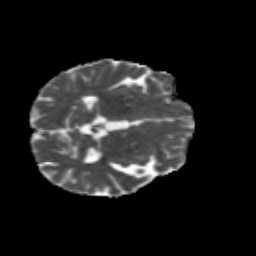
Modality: MD
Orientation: axial
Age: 64
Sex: male
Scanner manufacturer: siemens
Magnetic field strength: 3 T
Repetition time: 4.71 s
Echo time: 0.0906 s